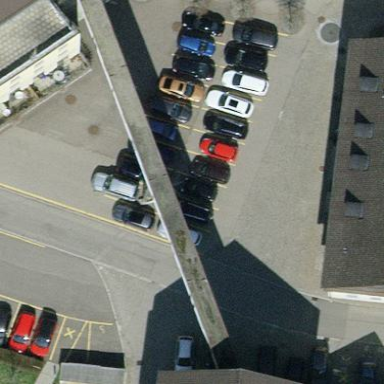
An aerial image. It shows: Parking area with surface.